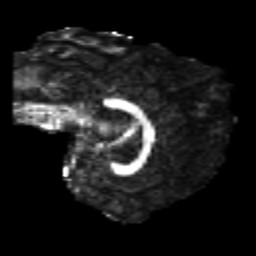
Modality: FA
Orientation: sagittal
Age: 21
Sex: female
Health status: healthy
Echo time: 0.074 s